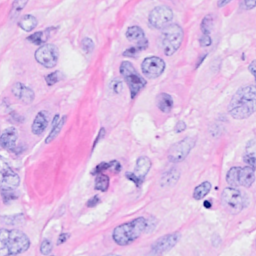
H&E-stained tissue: Breast